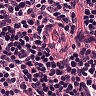
Metastatic tissue present: no